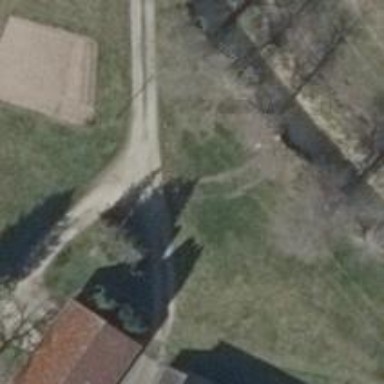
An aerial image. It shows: Driveway with ground surface.